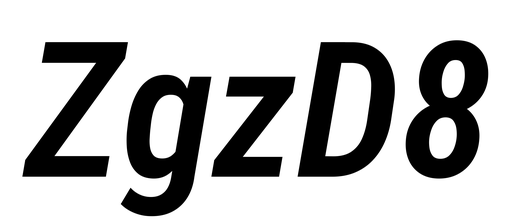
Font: Roboto-Italic_Condensed_SemiBold_Italic